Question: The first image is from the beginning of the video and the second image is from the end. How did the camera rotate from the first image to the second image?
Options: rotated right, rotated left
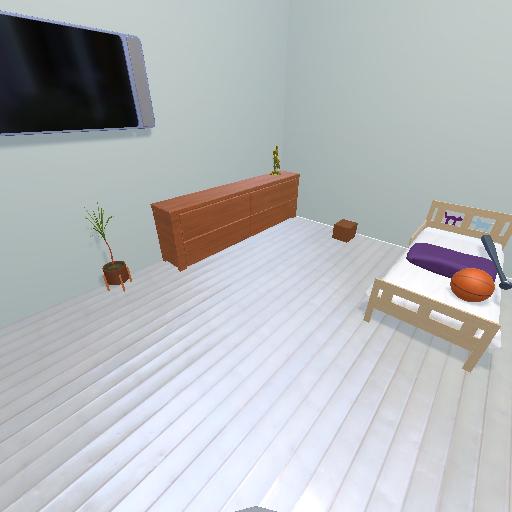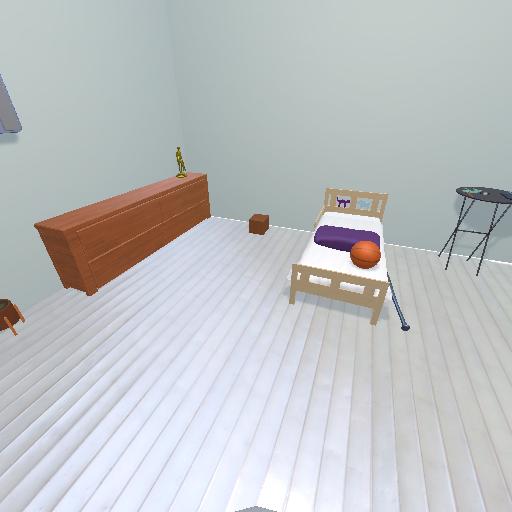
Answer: rotated right